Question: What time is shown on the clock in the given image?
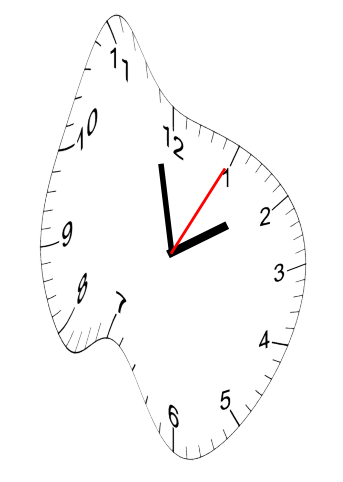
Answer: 01:58:05